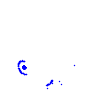
Particle: kaon